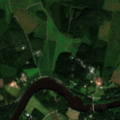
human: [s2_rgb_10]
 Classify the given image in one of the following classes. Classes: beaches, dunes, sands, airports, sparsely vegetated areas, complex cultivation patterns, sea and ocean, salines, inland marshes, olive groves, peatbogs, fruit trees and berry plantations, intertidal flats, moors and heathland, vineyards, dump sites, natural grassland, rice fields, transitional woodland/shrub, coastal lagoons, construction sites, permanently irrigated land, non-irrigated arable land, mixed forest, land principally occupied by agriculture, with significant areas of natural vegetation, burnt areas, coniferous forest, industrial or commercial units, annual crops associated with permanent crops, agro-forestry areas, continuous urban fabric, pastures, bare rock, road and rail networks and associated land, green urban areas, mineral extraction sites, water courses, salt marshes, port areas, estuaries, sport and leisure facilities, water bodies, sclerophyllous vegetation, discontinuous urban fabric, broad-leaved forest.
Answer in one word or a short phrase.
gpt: land principally occupied by agriculture, with significant areas of natural vegetation, coniferous forest, mixed forest, water courses